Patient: sex M, age 48
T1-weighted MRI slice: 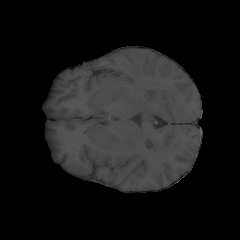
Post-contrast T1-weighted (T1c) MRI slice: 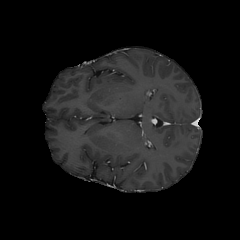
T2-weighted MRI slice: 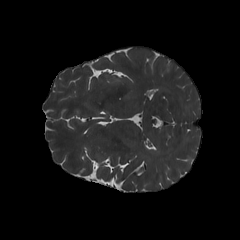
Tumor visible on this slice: no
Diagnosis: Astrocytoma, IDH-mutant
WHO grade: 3